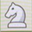
Piece: wN